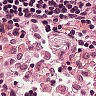
Metastatic tissue present: no